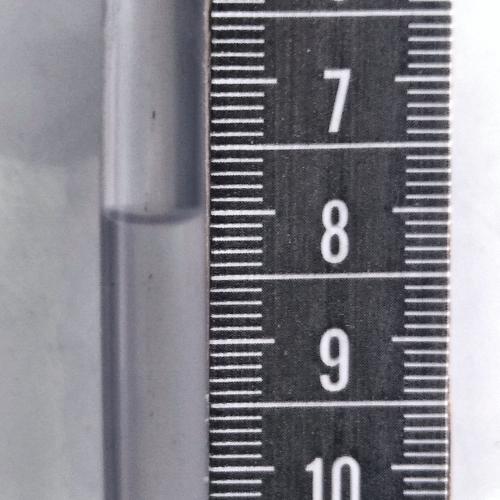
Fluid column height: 8.0 cm